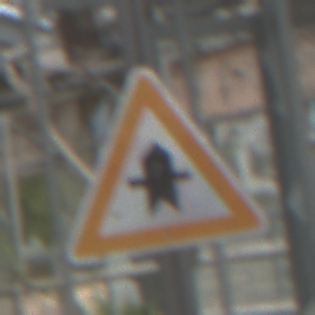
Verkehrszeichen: Vorfahrt
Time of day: Midday
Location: Roofed (Special)
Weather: Overcast
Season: NotSpecified
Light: Natural